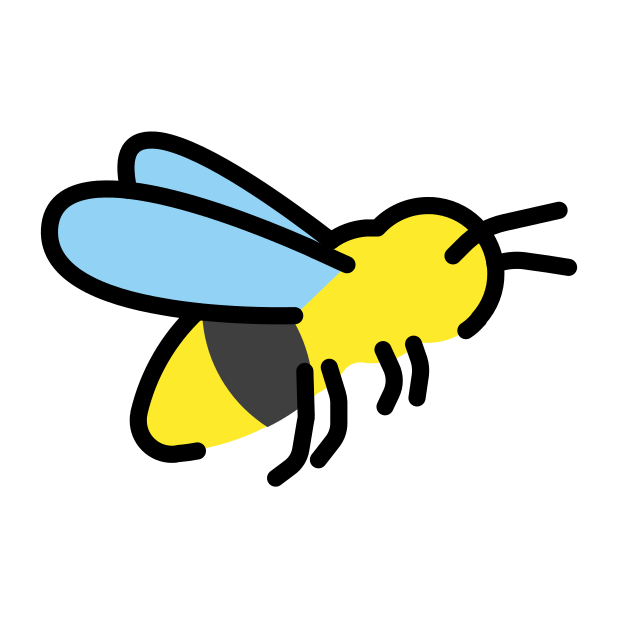
honeybee